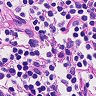
Metastatic tissue present: no